Aerial crown-view tile of a tropical tree (Barro Colorado Island, Panama), acquired 20240813:
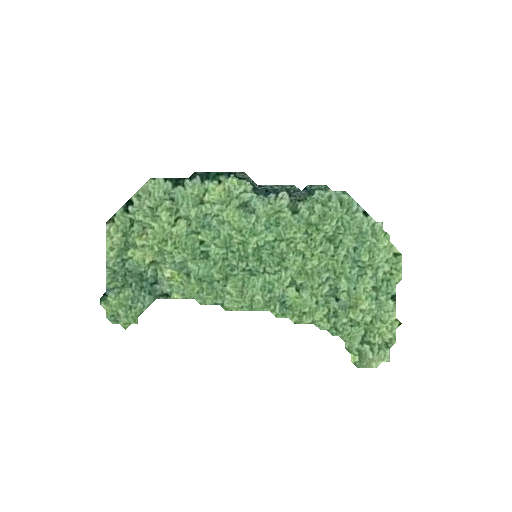
Species: Jacaranda copaia
GBIF accepted scientific name: Jacaranda copaia
Crown area: 57.578 m²